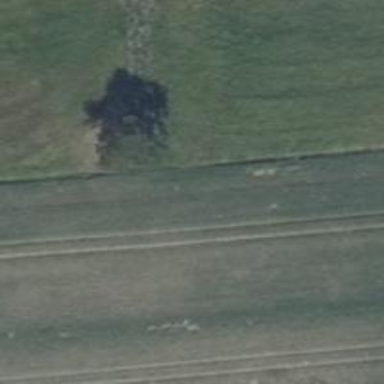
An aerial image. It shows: Hunting stand.